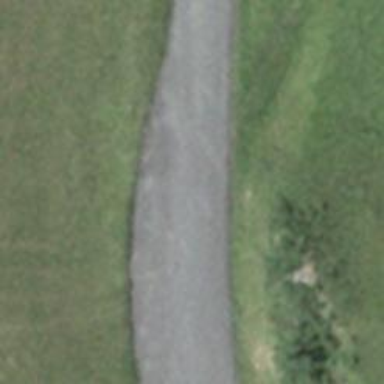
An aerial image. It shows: Passing place on the road.